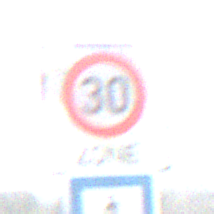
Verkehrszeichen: BeginnZone30
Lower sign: SackgasseFussgaengerDurchlaessig
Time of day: MorningAfternoon
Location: Outdoor (Suburban)
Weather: PartlyCloudy
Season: NotSpecified
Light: Natural